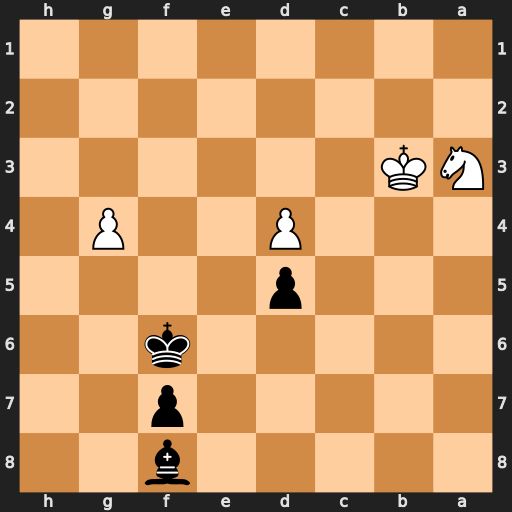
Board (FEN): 5b2/5p2/5k2/3p4/3P2P1/NK6/8/8
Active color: b
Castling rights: -
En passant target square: -
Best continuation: Bxa3 Kxa3 Kg5 Kb4 Kxg4 Kc5 f5 Kxd5 f4 Ke4 f3